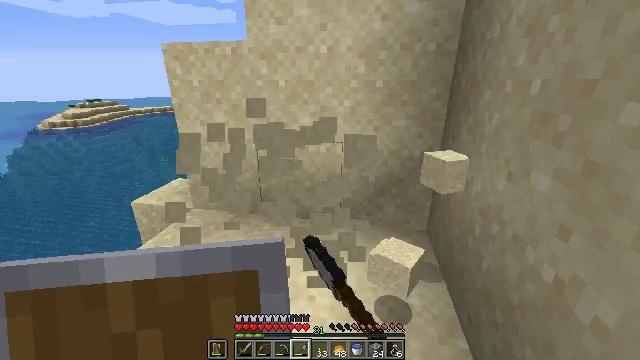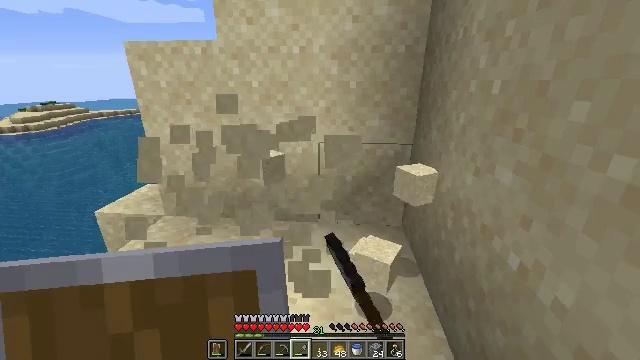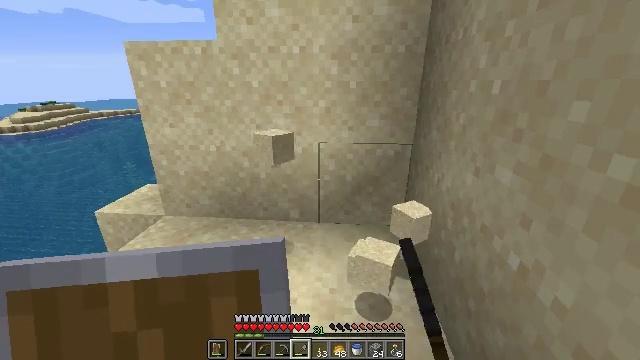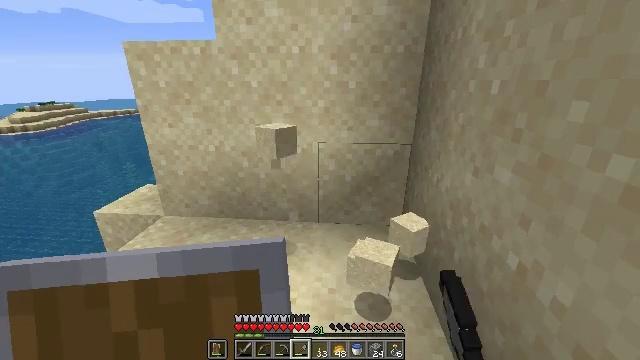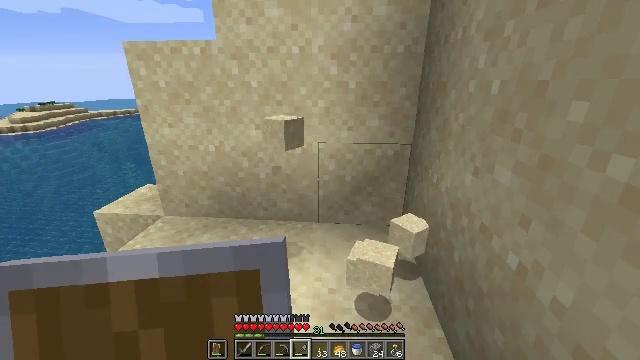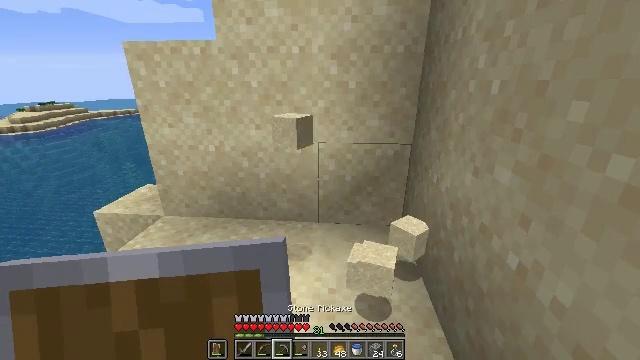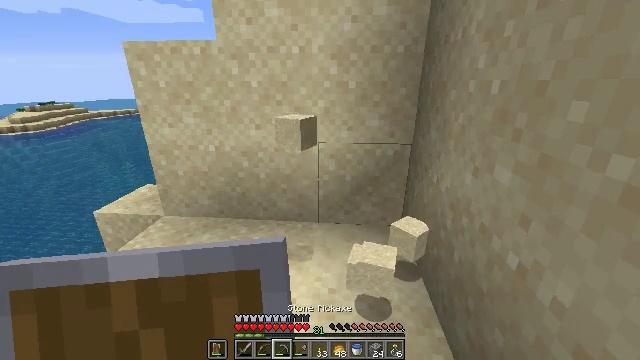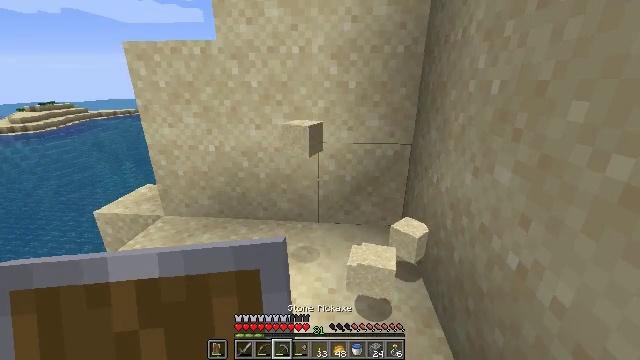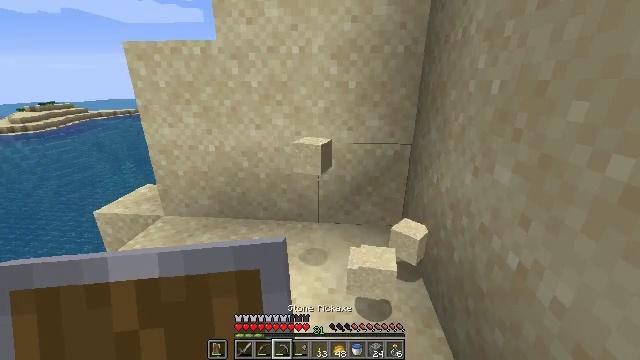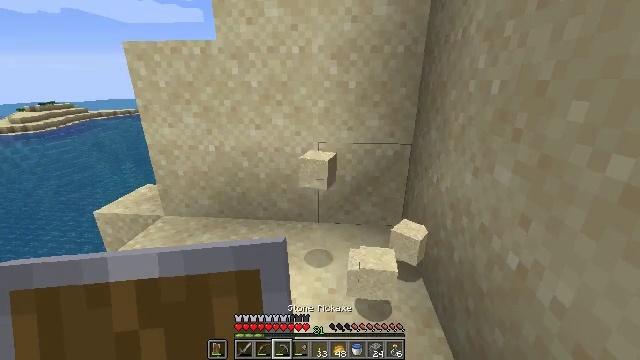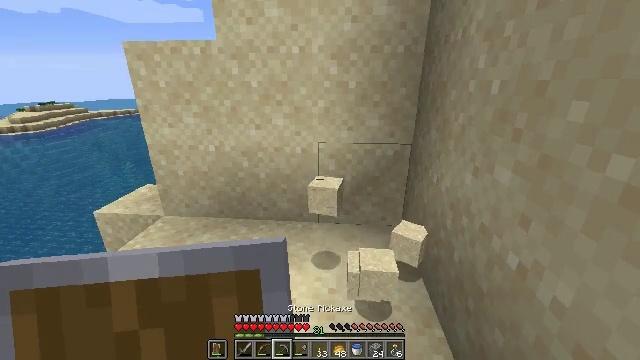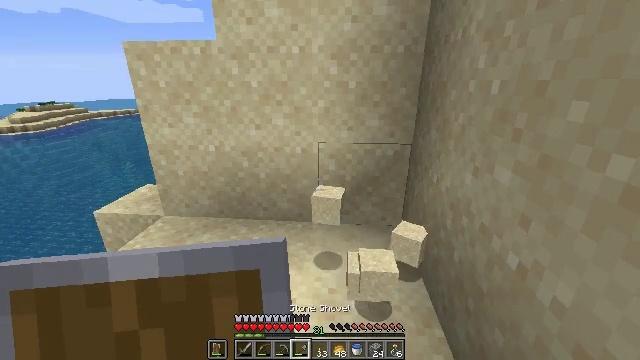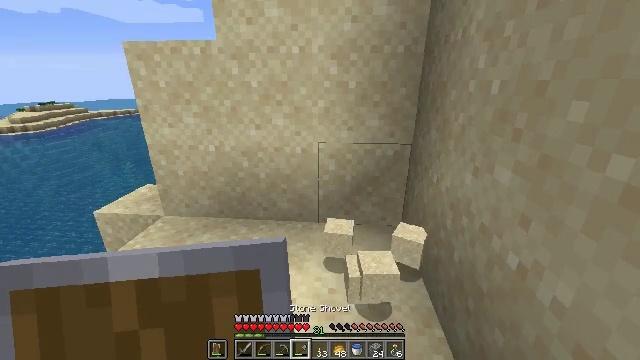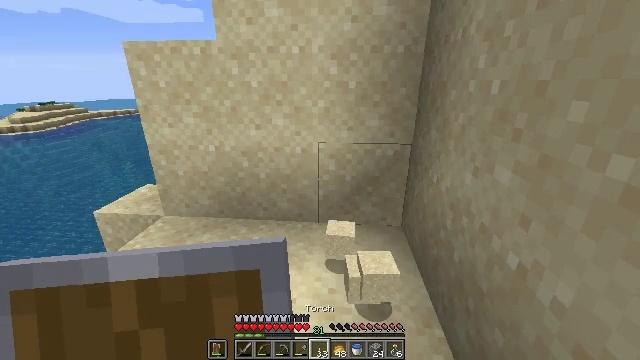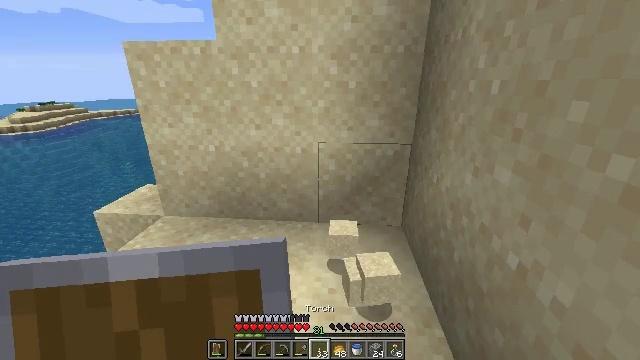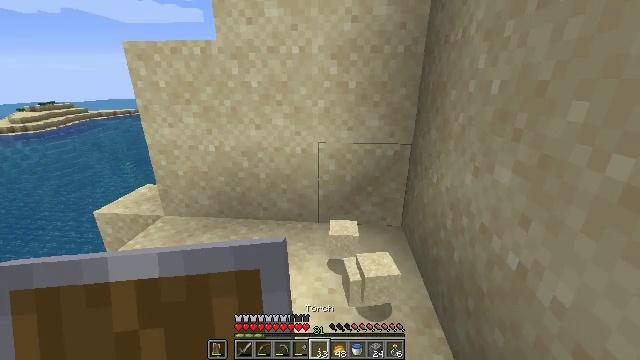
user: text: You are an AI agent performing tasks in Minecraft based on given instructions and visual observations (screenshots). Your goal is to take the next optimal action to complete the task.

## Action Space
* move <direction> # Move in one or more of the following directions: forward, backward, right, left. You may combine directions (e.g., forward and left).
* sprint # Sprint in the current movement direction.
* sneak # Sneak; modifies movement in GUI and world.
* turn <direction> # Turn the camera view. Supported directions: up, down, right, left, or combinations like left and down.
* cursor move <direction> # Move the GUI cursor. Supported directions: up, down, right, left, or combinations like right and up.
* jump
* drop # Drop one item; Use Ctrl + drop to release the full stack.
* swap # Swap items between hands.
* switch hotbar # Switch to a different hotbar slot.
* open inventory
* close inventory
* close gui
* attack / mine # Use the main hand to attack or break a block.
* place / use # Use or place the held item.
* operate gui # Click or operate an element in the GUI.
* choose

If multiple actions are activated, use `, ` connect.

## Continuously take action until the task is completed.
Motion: motion action
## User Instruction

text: Dig up some sand.
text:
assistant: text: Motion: turn right
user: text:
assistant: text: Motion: no_op
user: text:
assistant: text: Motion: no_op
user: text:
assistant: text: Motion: no_op
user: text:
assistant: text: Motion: no_op
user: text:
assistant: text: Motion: no_op
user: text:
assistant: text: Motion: no_op
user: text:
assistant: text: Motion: no_op
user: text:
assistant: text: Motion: no_op
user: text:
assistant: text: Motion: no_op
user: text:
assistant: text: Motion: no_op
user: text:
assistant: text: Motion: no_op
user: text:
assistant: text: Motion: no_op
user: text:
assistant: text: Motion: no_op
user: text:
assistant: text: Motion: no_op
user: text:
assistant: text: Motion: no_op
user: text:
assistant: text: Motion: move forward, turn right
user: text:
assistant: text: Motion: move forward, turn right
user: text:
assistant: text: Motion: move forward, turn right and down
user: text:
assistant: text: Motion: move forward, turn down
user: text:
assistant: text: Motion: attack / mine
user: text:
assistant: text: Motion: turn left and down, attack / mine
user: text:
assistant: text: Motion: turn left and down, attack / mine
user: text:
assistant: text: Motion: attack / mine
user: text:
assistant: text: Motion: attack / mine
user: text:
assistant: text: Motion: attack / mine
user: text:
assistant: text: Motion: attack / mine
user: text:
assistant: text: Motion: attack / mine
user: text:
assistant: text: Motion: attack / mine
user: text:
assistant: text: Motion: attack / mine